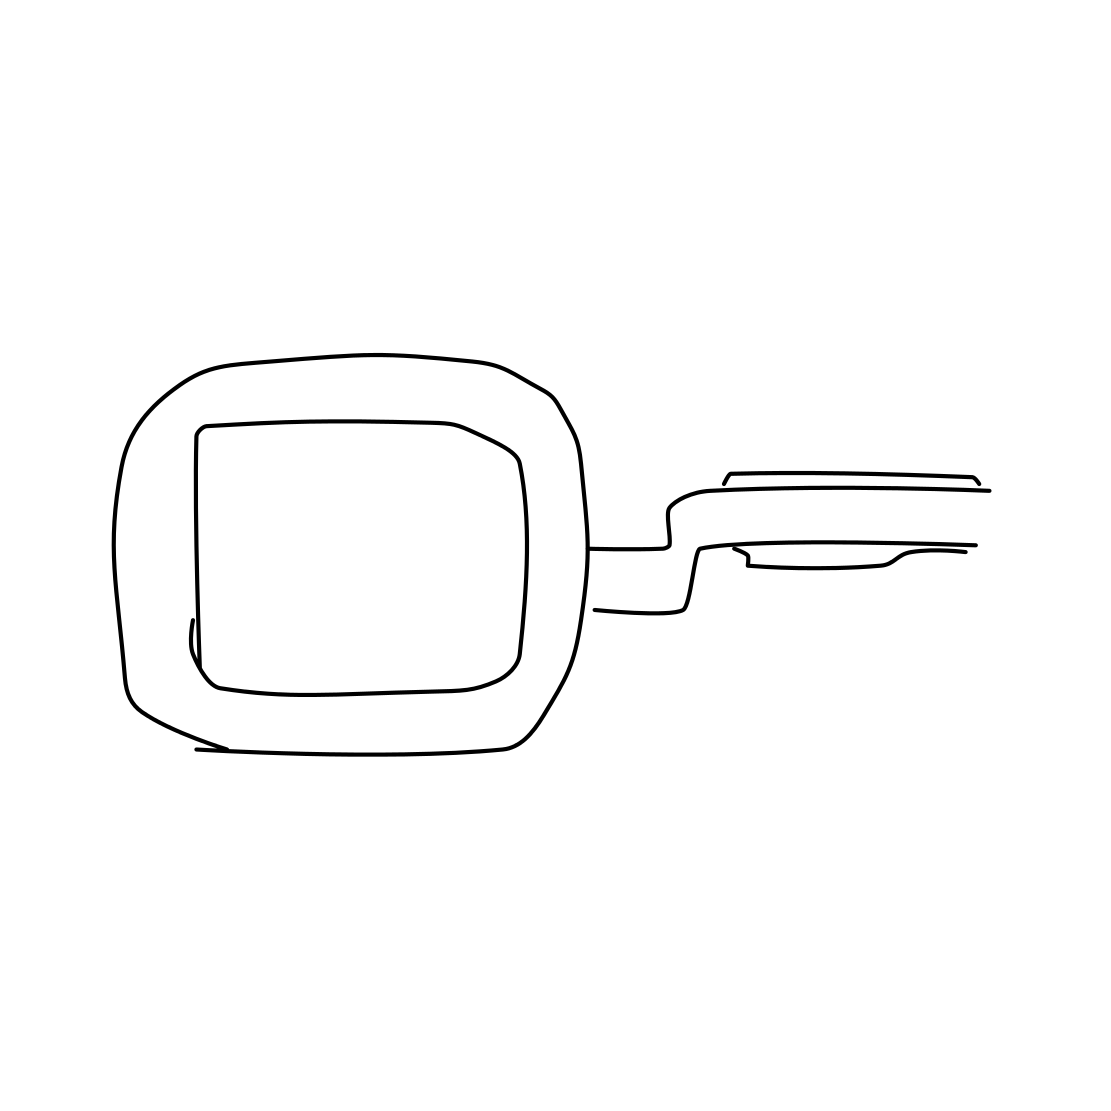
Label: frying-pan